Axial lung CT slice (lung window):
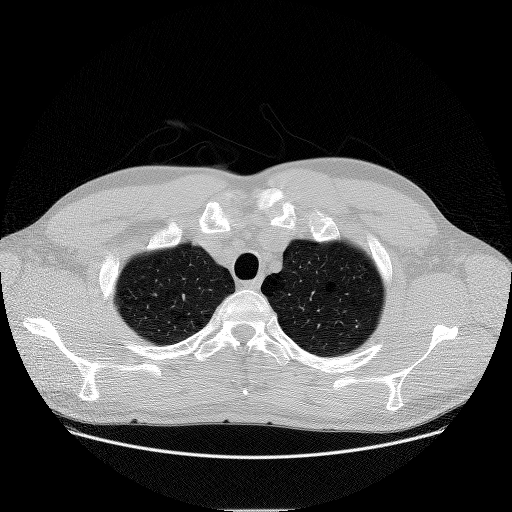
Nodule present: no